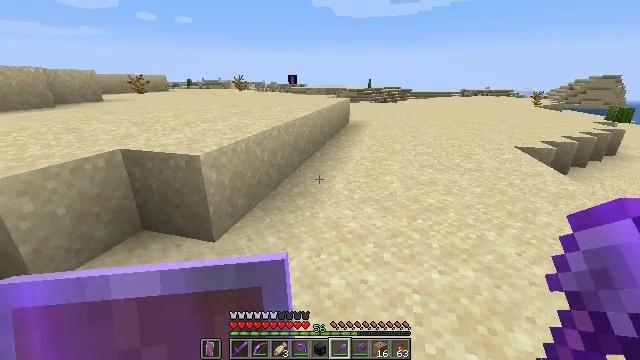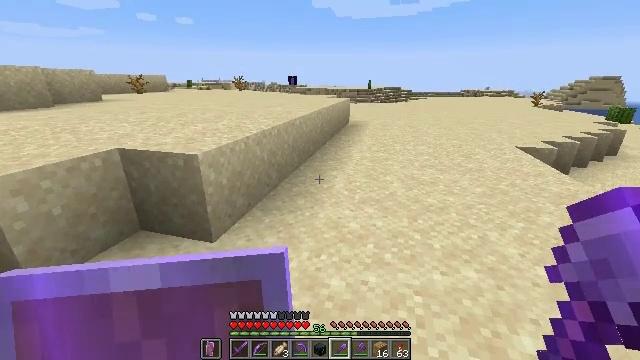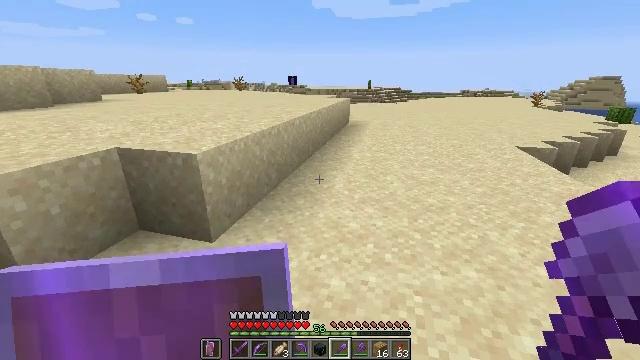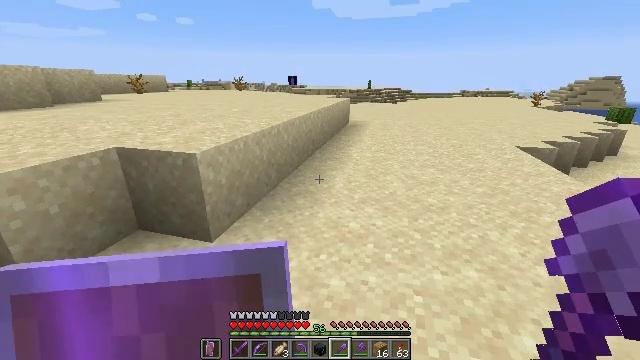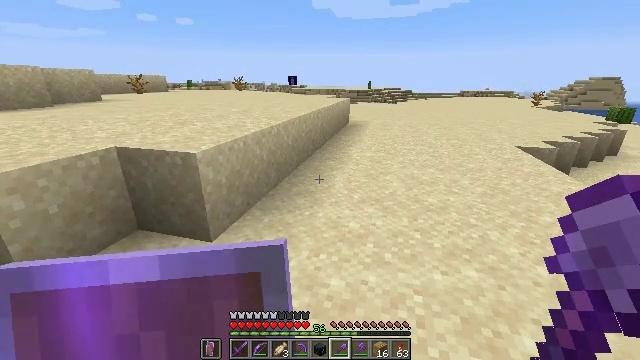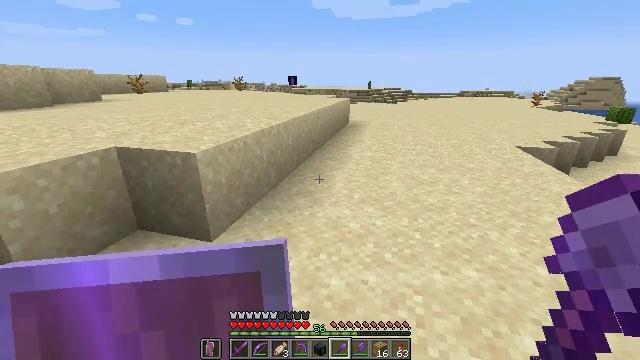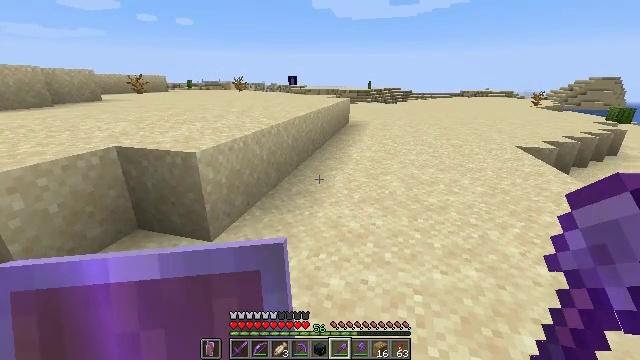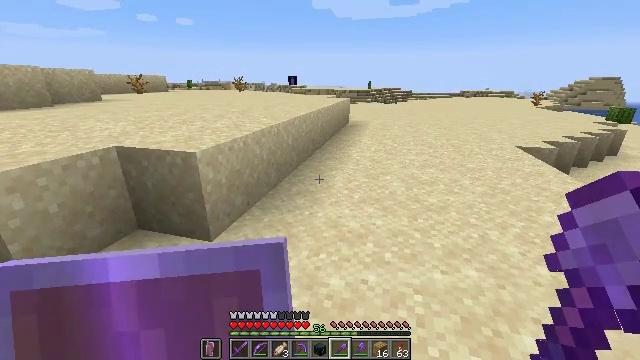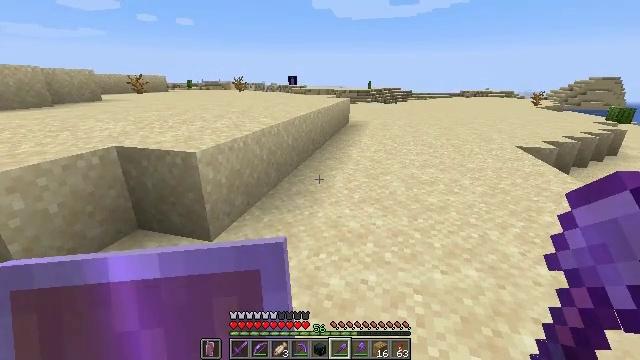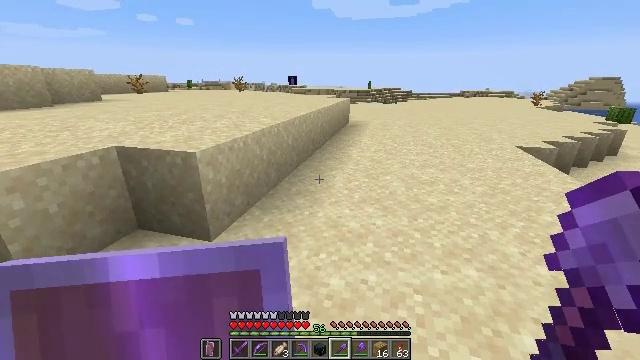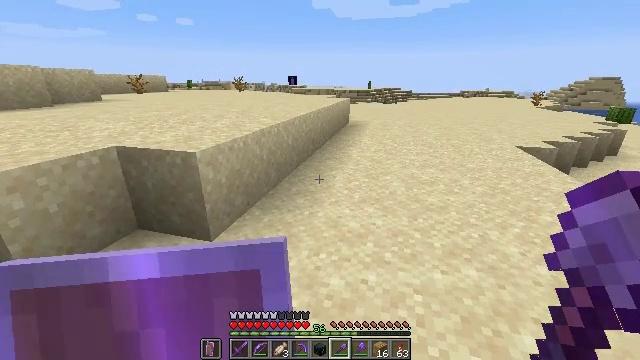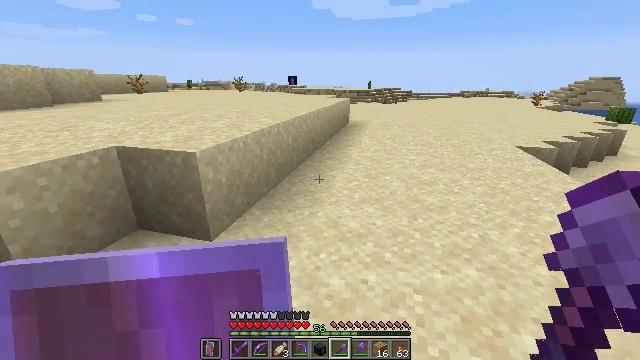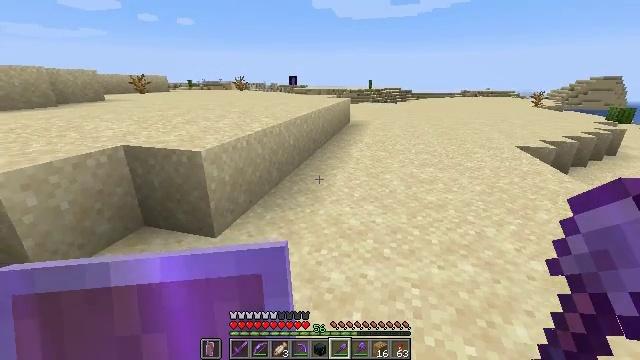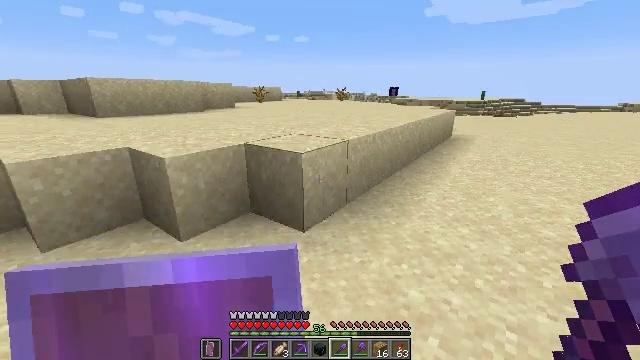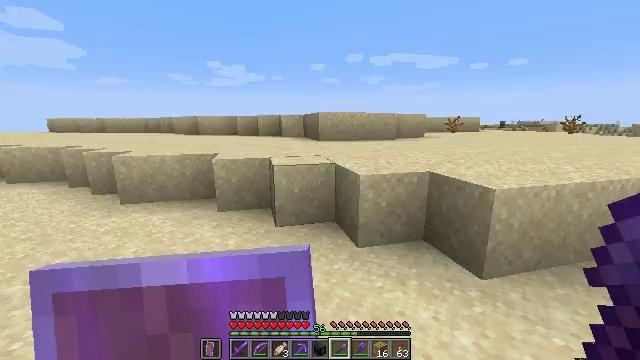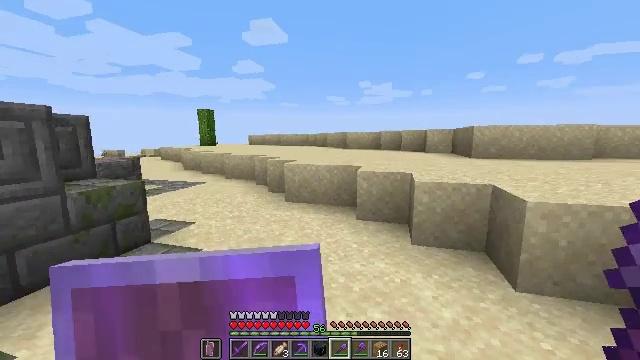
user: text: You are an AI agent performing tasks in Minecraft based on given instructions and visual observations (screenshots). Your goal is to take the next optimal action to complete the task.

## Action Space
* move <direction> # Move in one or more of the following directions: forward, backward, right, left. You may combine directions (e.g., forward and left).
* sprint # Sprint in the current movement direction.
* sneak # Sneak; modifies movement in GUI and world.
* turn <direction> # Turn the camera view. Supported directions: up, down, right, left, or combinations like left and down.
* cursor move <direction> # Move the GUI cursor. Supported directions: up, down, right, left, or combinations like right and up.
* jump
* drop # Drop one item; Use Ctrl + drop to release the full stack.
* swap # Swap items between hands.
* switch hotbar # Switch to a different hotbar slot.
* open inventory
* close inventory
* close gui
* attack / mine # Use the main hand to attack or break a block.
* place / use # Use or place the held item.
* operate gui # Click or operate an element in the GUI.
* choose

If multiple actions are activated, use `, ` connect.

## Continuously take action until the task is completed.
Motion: motion action
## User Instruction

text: Break the gravel block.
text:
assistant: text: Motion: no_op
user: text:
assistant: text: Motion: no_op
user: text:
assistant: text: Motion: no_op
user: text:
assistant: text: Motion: no_op
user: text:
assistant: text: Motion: no_op
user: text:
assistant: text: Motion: no_op
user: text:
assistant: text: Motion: no_op
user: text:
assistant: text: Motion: no_op
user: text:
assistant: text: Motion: no_op
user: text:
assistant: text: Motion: no_op
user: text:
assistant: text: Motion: no_op
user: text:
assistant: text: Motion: move back
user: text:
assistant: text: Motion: move back, turn left and up
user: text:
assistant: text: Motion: move back, turn left and up
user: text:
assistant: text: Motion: move back, turn left and up
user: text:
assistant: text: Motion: turn left and up
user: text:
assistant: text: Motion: no_op
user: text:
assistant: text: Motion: no_op
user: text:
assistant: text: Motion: no_op
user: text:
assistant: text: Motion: no_op
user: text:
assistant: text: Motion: no_op
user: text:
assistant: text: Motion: no_op
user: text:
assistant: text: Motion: no_op
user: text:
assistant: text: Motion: no_op
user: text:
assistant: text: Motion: no_op
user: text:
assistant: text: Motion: no_op
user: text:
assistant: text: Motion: no_op
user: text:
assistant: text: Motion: turn right and down
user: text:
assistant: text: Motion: turn right and down
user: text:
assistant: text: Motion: turn right and down